Question: Im working on a starting page in html to click on logos for links to the webpages and some search bars. I used tables to place the pictures. Thats's all working fine so far, but even after hours of searching and trying out dozens of different combinations of attributes I just can't figure out how to do a proper layout.
Screenshot,

I want to have it as follows:
- - -
This should result in a such a layout:
'''
_____________________________
|_____________________________|
|______________|______________|
|______________|______________|
|_____|_____|_____|_____|_____|
'''
Not a big problem so far, but the images get different heigths depending on the logo ratio and everything gets messed up. The table is then higher than 100% and a scroll bar appears. So I want to limit each rows heigth to a percentage adding up to 100% in total.
When I resize the browser window it shall also keep the aspect and resize the pictures, so that no scroll bars appear.
Somehow I was never able to achieve all of this at the same time, as I could either set heigth or width, but not both at the same time. Can anybody help me with the right way of setting all the heigth/width/min-heigth/max-heigth/..... attributes? I'd be very thankful :)
Here I attached the current version. I just replaced the pictures with dummy pictures, because they are saved local:
'''
<!DOCTYPE html PUBLIC "-//W3C//DTD XHTML 1.0 Transitional//EN" "http://www.w3.org/TR/xhtml1/DTD/xhtml1-transitional.dtd">
<html xmlns="http://www.w3.org/1999/xhtml" xml:lang="en" lang="en">
<head>
<title>Startseite</title>
<style>
html,body {
height: 100%;
}
input {
font-size: 20pt;
width: 90%;
align: center;
}
table {
width: 100%
height: 100%
position: absolute;
top: 0;
bottom: 0;
left: 0;
right: 0;
}
img {
object-fit: contain
}
</style>
</head>
<body>
<table width="100%" height="100%">
<tr height="inherit">
<td colspan="10">
<img src="https://w7.pngwing.com/pngs/300/746/png-transparent-banner-banner-ribbon-watercolor-painting-miscellaneous-angle.png" width="100%" height="auto"/>
</td>
</tr>
<tr height="inherit">
<td colspan="5" width="50%" height="inherit">
<form method="GET" action="http://www.google.de/search">
<table height="inherit"><tr height="inherit">
<td width="30%" height="inherit">
<a href="http://www.google.de" height="inherit">
<img src="https://www.google.de/images/branding/googlelogo/1x/googlelogo_color_272x92dp.png" style="width: 100%; height: 100%;"/>
</a>
</td>
<td width="70%" align="center">
<input type="text" name="q" maxlength="255" value="">
</td></tr></table>
</form>
</td>
<td colspan="5" width="50%">
<form method="GET" action="http://www.linguee.de/deutsch-englisch/search">
<table><tr>
<td width="30%">
<a href="http://www.linguee.de" >
<img src="https://www.google.de/images/branding/googlelogo/1x/googlelogo_color_272x92dp.png" style="width: 100%; height: 100%;"/>
</a>
</td>
<td width="70%" align="center">
<input type="text" name="query" maxlength="255" value="">
</td></tr></table>
</form>
</td>
</tr height="inherit">
<tr height="inherit">
<td colspan="5" width="50%">
<form method="GET" action="http://www.youtube.com/results">
<table><tr>
<td width="30%">
<a href="https://www.youtube.com/?gl=DE" >
<img src="https://www.google.de/images/branding/googlelogo/1x/googlelogo_color_272x92dp.png" style="width: 100%; height: 100%;"/>
</a>
</td>
<td width="70%" align="center">
<input type="text" name="q" maxlength="255" value="" >
</td></tr></table>
</form>
</td>
<td colspan="5" width="50%">
<table><tr>
<td width="30%" align="center">
<a href="http://www.deepl.com" >
<img src="https://www.google.de/images/branding/googlelogo/1x/googlelogo_color_272x92dp.png" style="width: 100%; height: 100%;"/>
</a>
</td>
<td width="70%" align="center">
<input type="text" name="DeepLquery" maxlength="255" value="" onkeydown="if (event.keyCode == 13) window.location.href = 'http://www.deepl.com/translator#de/en/' + document.getElementsByName('DeepLquery')[0].value;">
</td></tr></table>
</td>
</tr>
<tr>
<td colspan="2" width="20%">
<a href="http://www.smile.amazon.de" >
<img src="https://www.google.de/images/branding/googlelogo/1x/googlelogo_color_272x92dp.png"/>
</a>
</td>
<td colspan="2" width="20%">
<a href="http://www.ebay.de" >
<img src="https://www.google.de/images/branding/googlelogo/1x/googlelogo_color_272x92dp.png"/>
</a>
</td>
<td colspan="2" width="20%">
<a href="http://www.ebay-kleinanzeigen.de" >
<img src="https://www.google.de/images/branding/googlelogo/1x/googlelogo_color_272x92dp.png"/>
</a>
</td>
<td colspan="2" width="20%">
<a href="http://www.google.de/maps" >
<img src="https://www.google.de/images/branding/googlelogo/1x/googlelogo_color_272x92dp.png"/>
</a>
</td>
<td colspan="2" width="20%">
<a href="http://www.chordify.net" >
<img src="https://www.google.de/images/branding/googlelogo/1x/googlelogo_color_272x92dp.png"/>
</a>
</td>
</tr>
</table>
</body>
</html>
'''
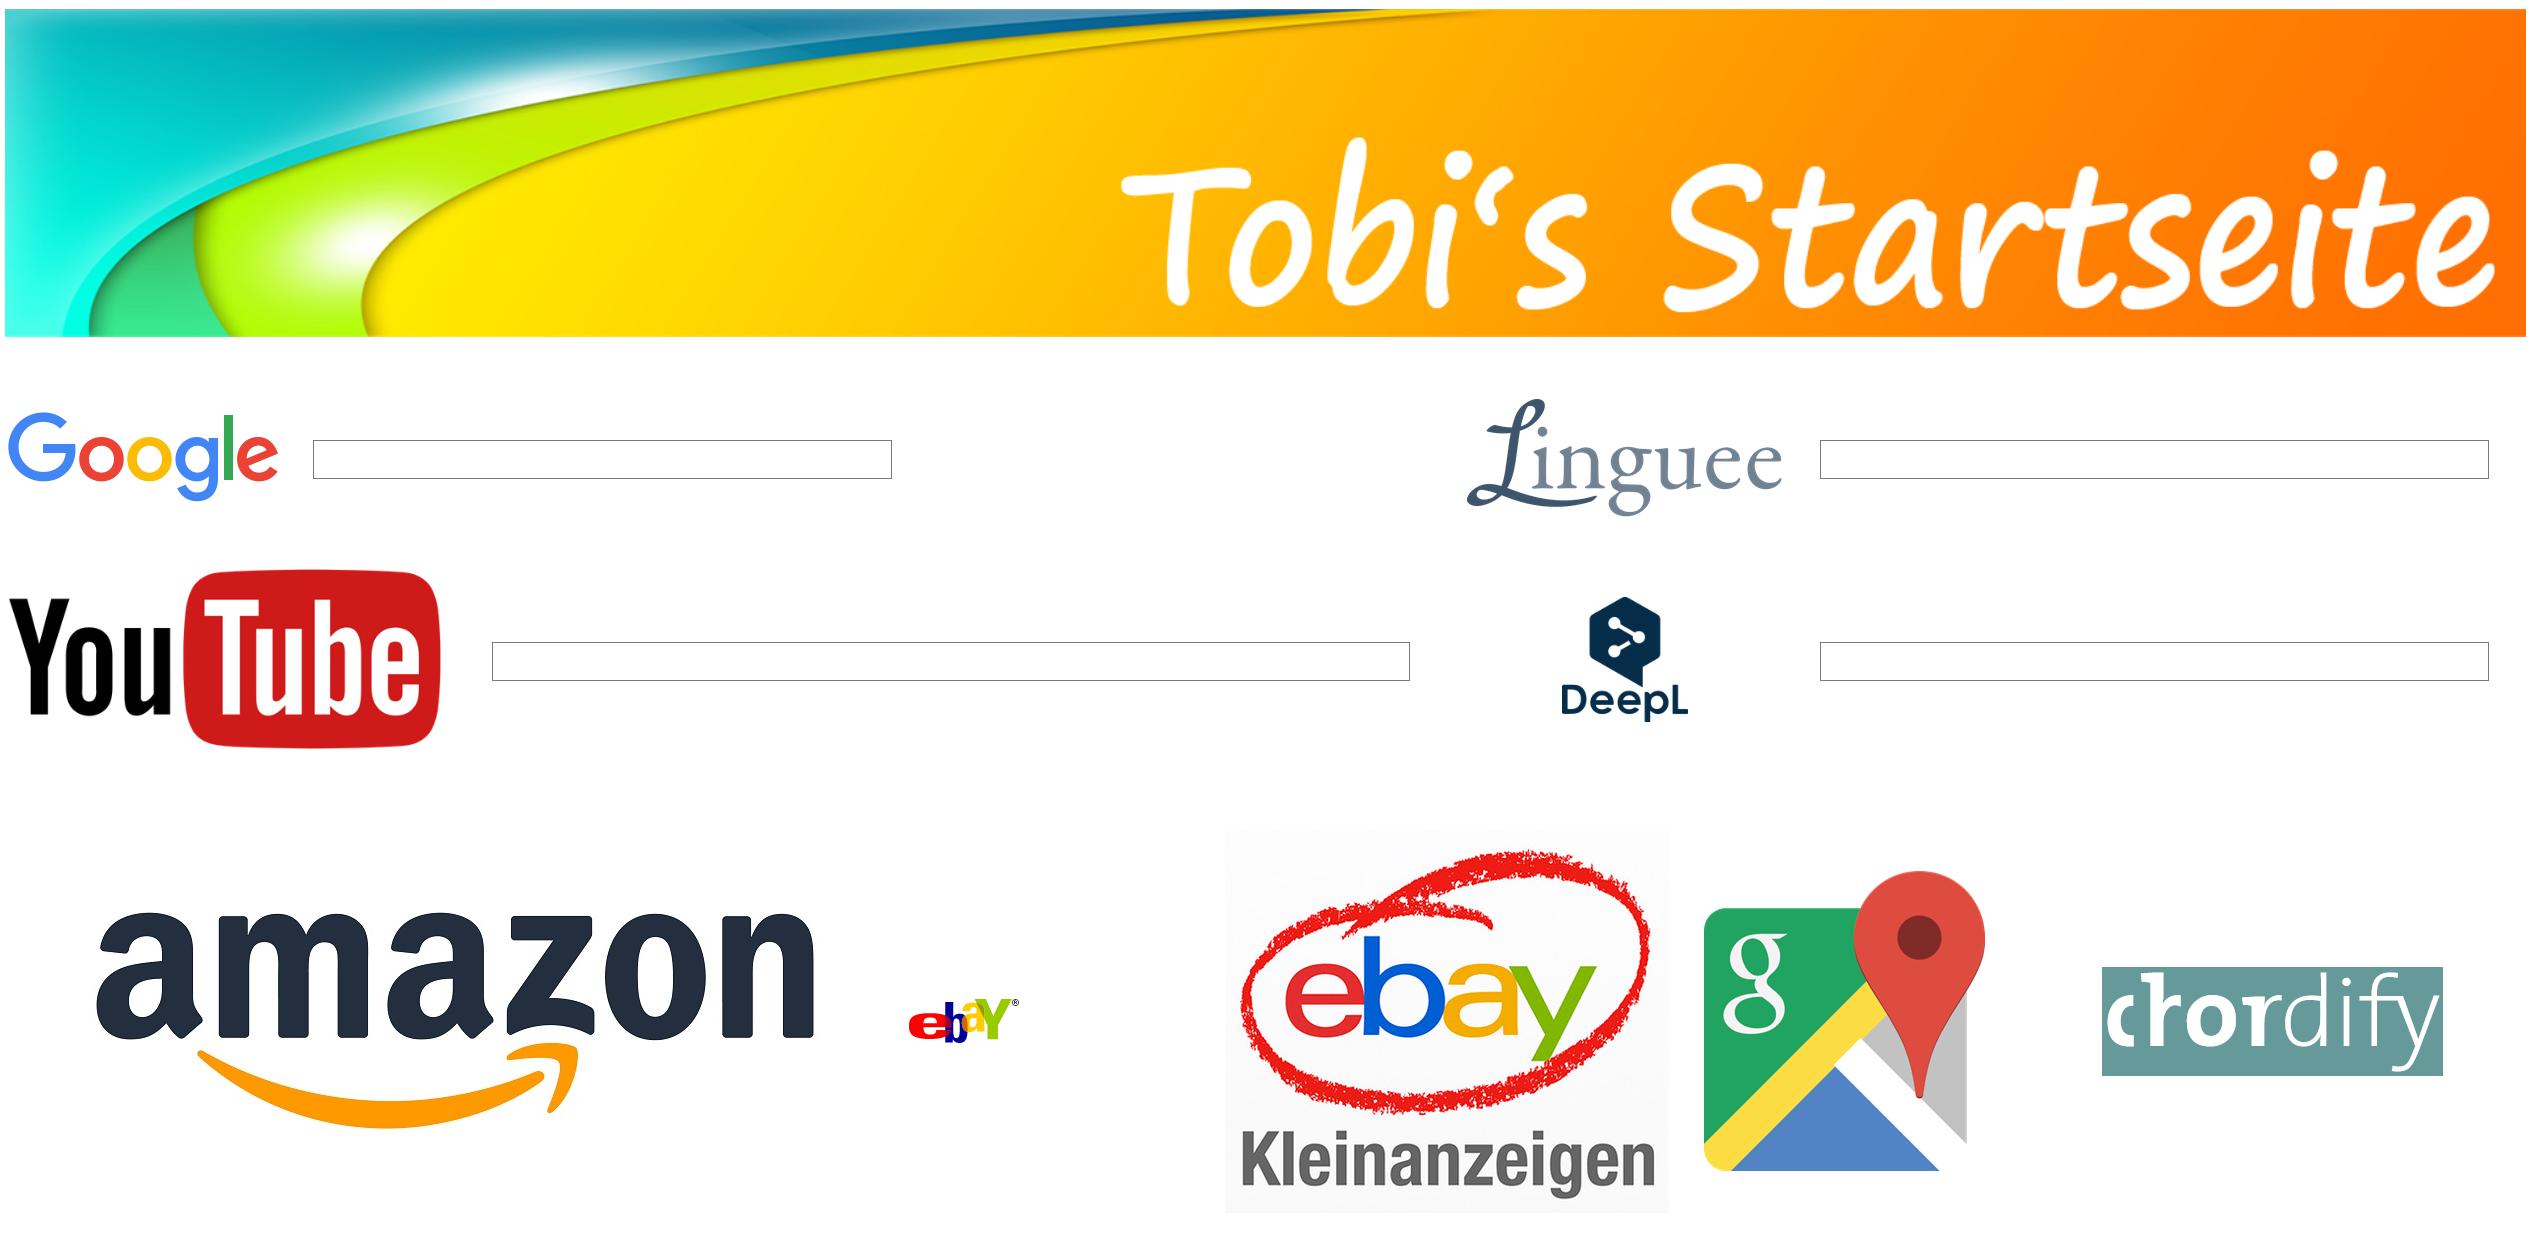
Answer: Utilize the CSS max-height, max-width to contain them within the table rows. So if after you calculate the row height to be 50px, you may specify a class on the image or just style images within this table record to be a max-height < 50px.
There is <URL>.
You may also strictly specify the cell sizes as mentioned in this <URL>.